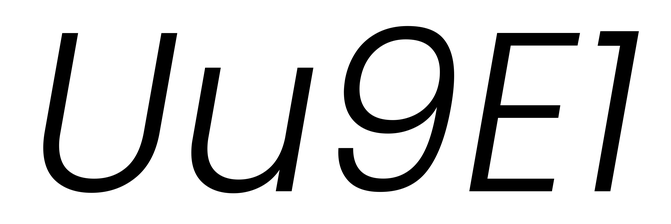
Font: Poppins-LightItalic